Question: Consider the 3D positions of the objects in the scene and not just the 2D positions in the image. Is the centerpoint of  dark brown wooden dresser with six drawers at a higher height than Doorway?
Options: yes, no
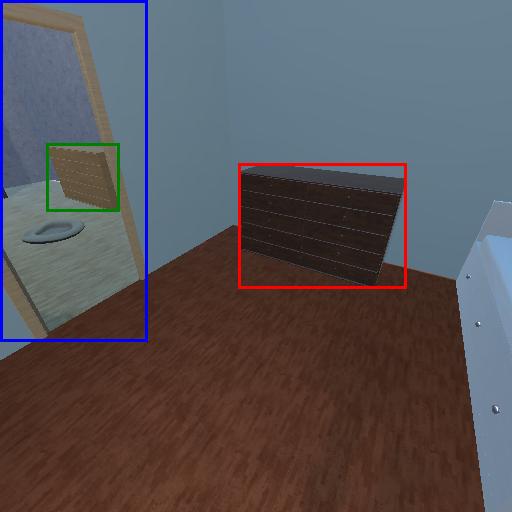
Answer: yes